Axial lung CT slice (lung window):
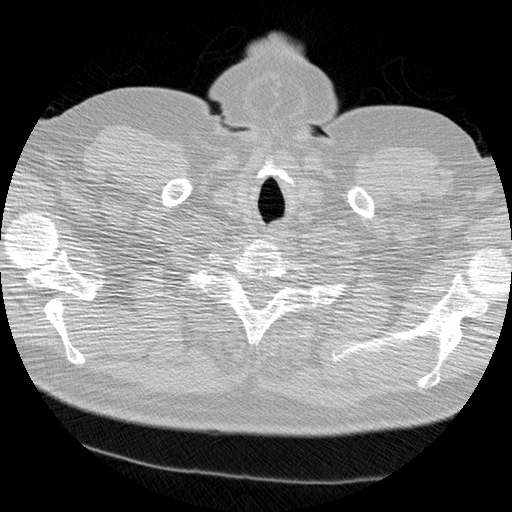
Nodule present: no